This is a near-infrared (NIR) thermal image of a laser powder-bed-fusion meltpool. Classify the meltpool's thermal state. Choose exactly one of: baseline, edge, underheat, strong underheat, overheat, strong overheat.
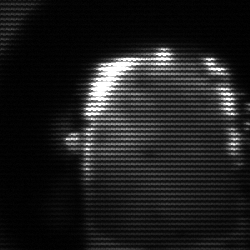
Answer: baseline